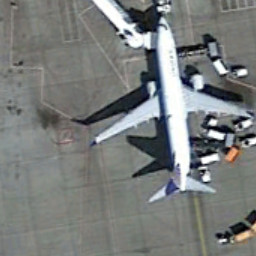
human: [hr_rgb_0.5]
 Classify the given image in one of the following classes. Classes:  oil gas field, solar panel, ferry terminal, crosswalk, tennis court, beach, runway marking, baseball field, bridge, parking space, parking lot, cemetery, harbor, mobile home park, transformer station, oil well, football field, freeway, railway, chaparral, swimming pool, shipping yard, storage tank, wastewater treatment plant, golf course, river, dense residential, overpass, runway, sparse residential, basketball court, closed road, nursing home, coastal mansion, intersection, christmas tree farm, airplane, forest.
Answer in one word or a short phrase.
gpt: airplane